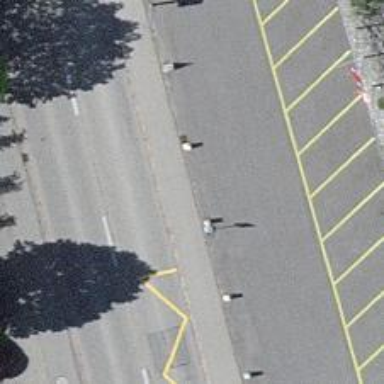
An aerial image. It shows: Bollard.